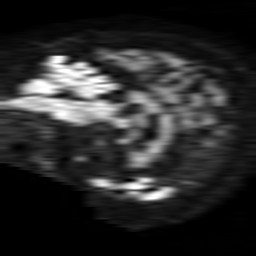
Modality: TRACE
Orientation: sagittal
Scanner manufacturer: philips
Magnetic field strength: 1.5 T
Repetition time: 3.134 s
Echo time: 0.06922 s